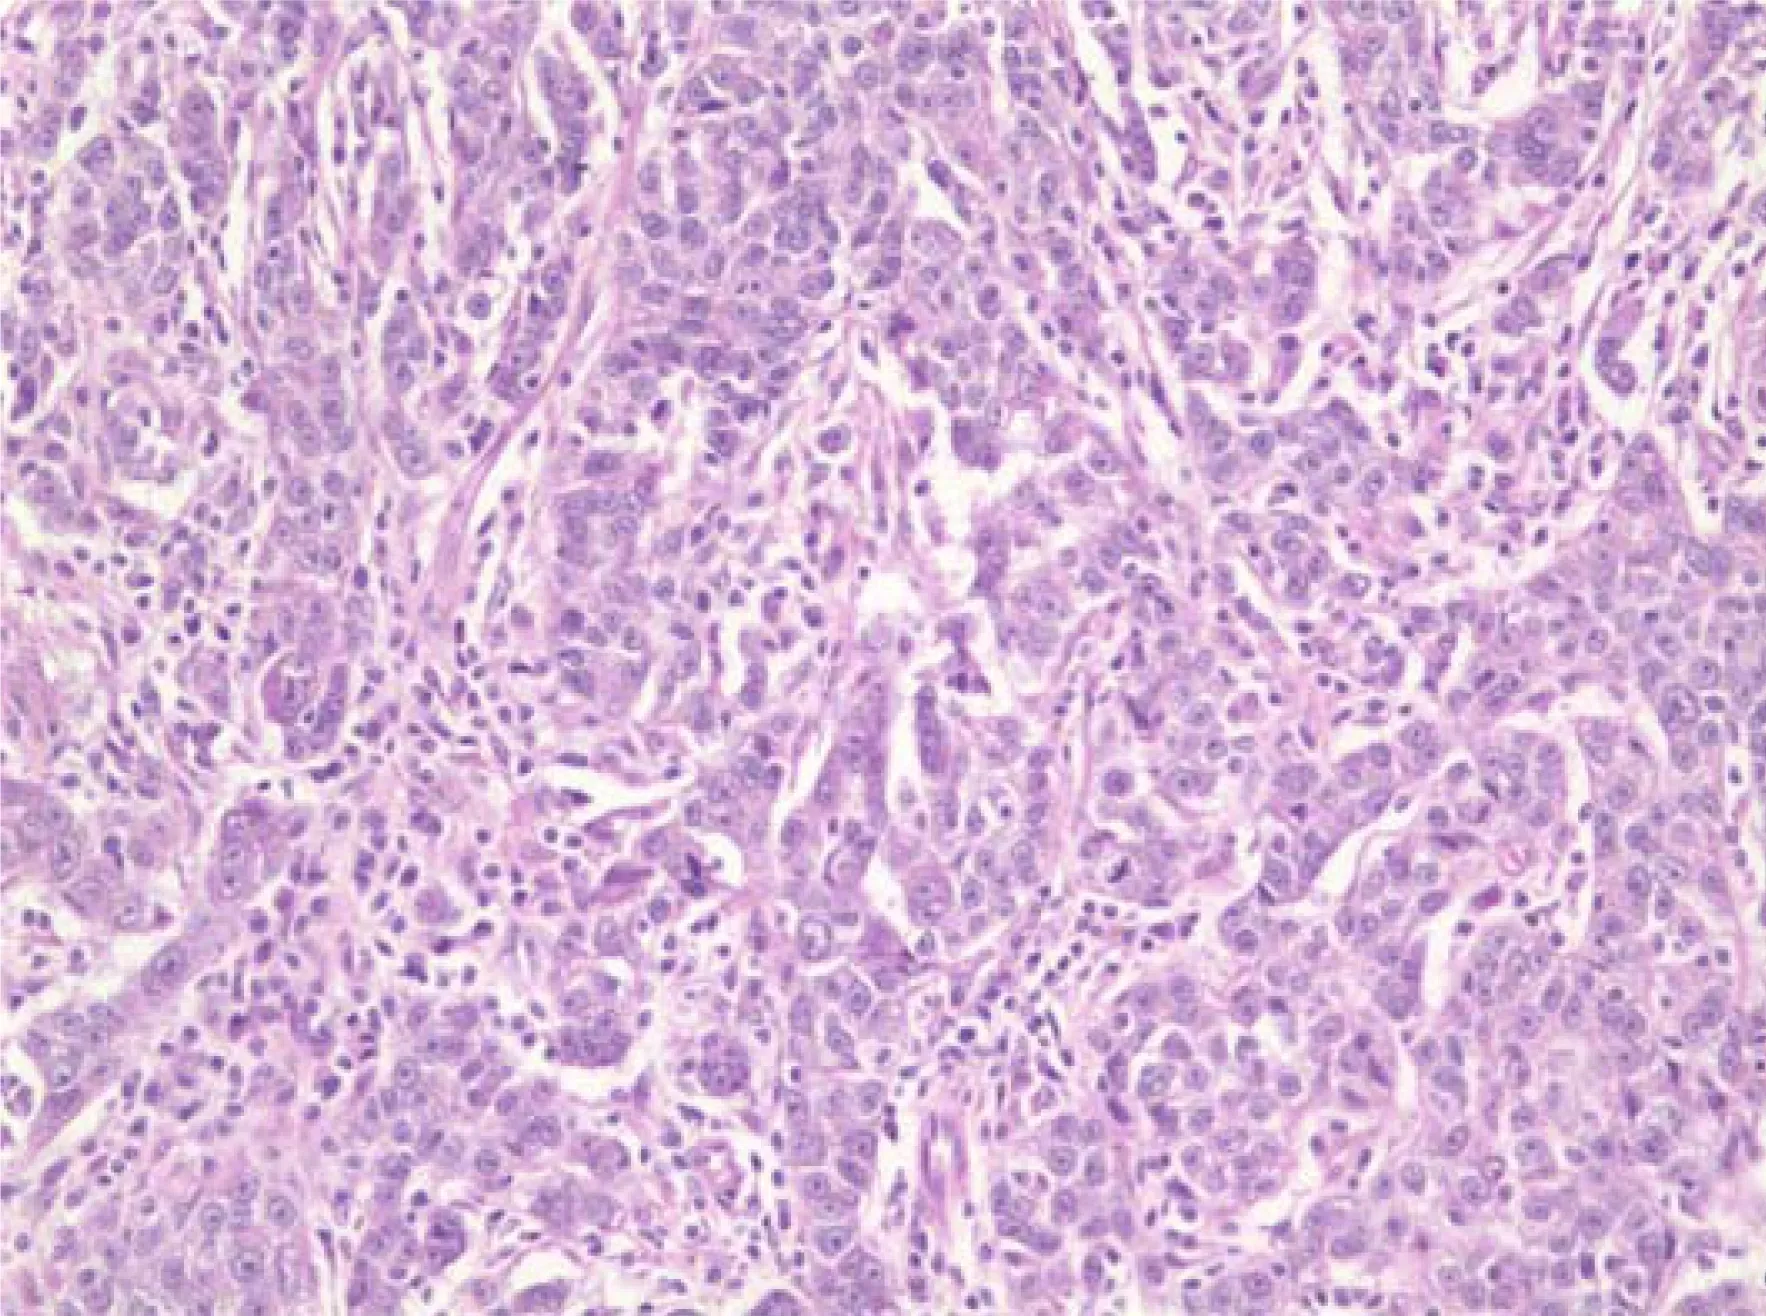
Histologic examination of the left-ovarian mass shows a histologic picture similar to the breast carcinoma with sheets of high-grade tumour cells surrounded by a lymphoplasmacytic infiltrate. Mitotic figures are easily identified. (Haematoxylin and eosin, x200).
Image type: pathology (h&e)